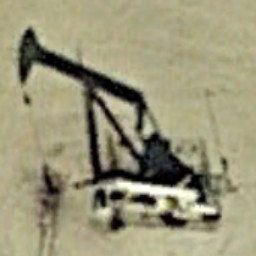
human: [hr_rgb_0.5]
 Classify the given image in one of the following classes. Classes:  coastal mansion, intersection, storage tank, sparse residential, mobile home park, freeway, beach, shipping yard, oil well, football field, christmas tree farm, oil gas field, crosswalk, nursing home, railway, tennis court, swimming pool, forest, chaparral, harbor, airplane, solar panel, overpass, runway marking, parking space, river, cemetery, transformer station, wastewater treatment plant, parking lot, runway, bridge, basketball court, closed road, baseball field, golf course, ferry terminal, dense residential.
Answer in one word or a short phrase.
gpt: oil well